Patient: sex M, age 68
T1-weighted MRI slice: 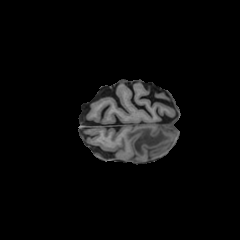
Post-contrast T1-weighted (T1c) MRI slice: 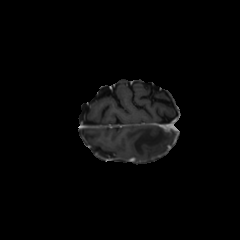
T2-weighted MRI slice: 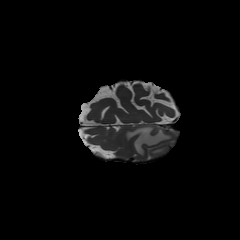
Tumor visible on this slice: yes
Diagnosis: Glioblastoma, IDH-wildtype
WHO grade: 4